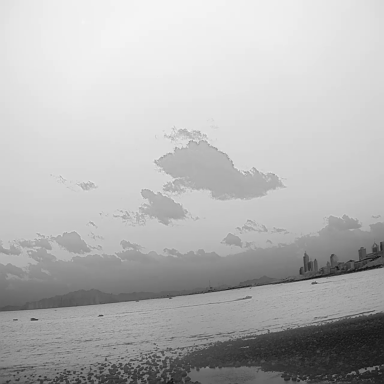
There is a canoe in the infrared image.